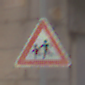
Verkehrszeichen: KinderRechts
Umgebung: Outdoor, Urban
Tageszeit: Midday
Wetter: Clear
Licht: Natural
Jahreszeit: NotSpecified
Kontrast: HighContrast